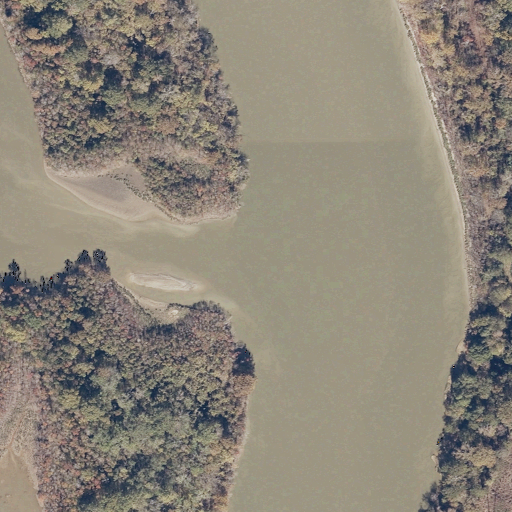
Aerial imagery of bar in Alabama named Tubbs Bar containing open water, woody wetlands, grassland, and herbaceous wetlands